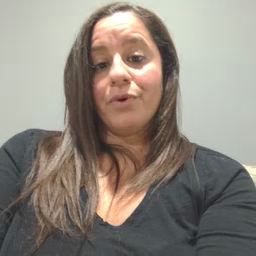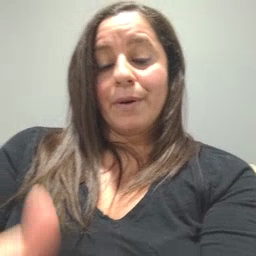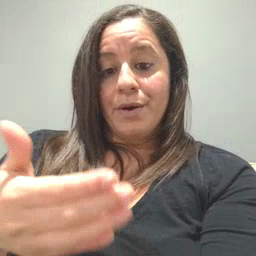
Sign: before